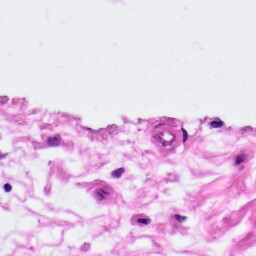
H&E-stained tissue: Pancreatic